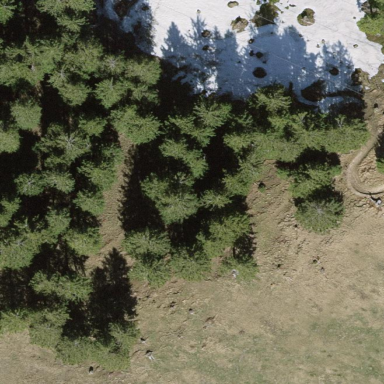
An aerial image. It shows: Forest area.